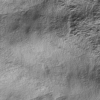
Label: not_dusty